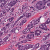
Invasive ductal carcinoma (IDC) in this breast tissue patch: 1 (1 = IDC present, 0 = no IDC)